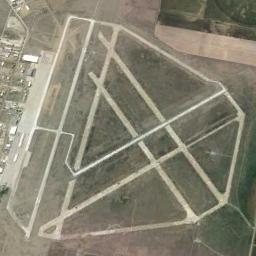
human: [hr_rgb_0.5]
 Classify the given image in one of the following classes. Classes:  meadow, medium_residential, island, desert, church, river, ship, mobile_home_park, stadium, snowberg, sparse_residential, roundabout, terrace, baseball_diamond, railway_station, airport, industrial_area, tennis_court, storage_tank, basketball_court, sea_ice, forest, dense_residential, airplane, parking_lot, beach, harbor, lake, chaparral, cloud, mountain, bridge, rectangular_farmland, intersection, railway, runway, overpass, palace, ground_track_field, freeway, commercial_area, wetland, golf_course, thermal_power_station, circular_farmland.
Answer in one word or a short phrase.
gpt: airport